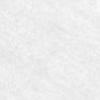
Label: no_change